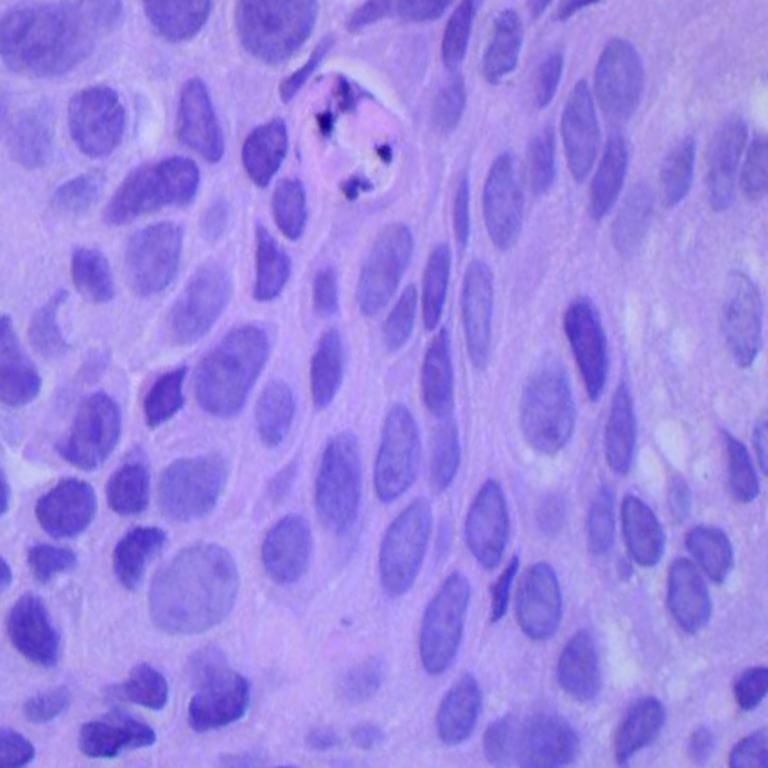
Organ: lung
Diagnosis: squamous carcinomas